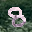
Label: 8